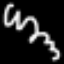
Label: squiggle